Current action and preconditions to check: path_clear

Your task: For each precondition in the list above, predict whether it will hold at this action.

Consider the current scene as observed from the mobile robot's camera, and analyze the predicted future states of all dynamic agents (e.g., people, animals, vehicles, or any moving entities) within the NEXT SECOND.

IMPORTANT: Only answer "very likely" if you are absolutely certain—based on strong, clear evidence—that a dynamic agent will violate the precondition in the predicted future state. Do NOT answer "very likely" for unlikely, ambiguous, or low-probability risks.

Ask yourself for each precondition: Is there a high probability, with clear and convincing evidence, that the predicted future states of any dynamic agent will interfere with the predicted future state of the currently executing action within the NEXT SECOND, causing that precondition to fail?

Assess the risk level based on these predictions. Use "likely" or "very likely" if motions create a clear risk of interference.

Use "neutral" or "improbable" if agents are nearby but their predicted paths are clearly diverging or non-conflicting.

Failure Risk Categories: "very improbable", "improbable", "neutral", "likely", "very likely"

Answer Format: Output ONLY the probability_of_failure value from these categories: "very improbable", "improbable", "neutral", "likely", "very likely"

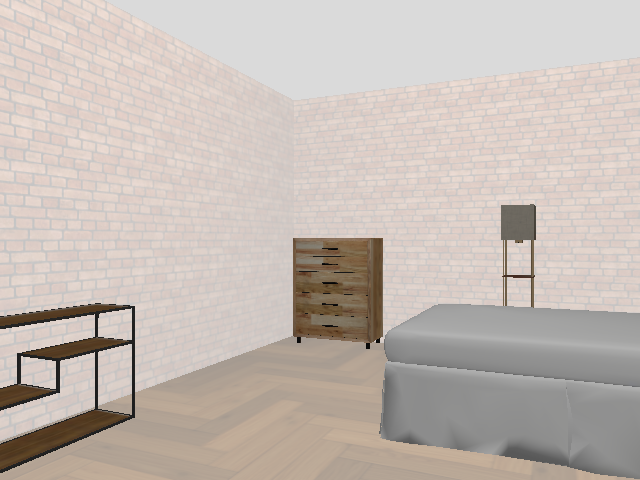

Answer: very improbable